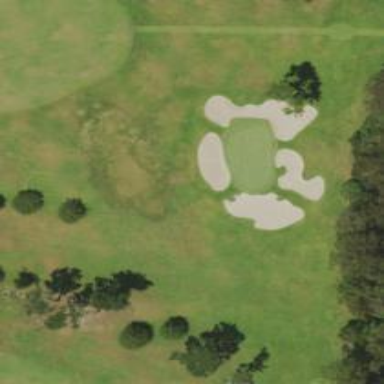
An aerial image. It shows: Golf hole.